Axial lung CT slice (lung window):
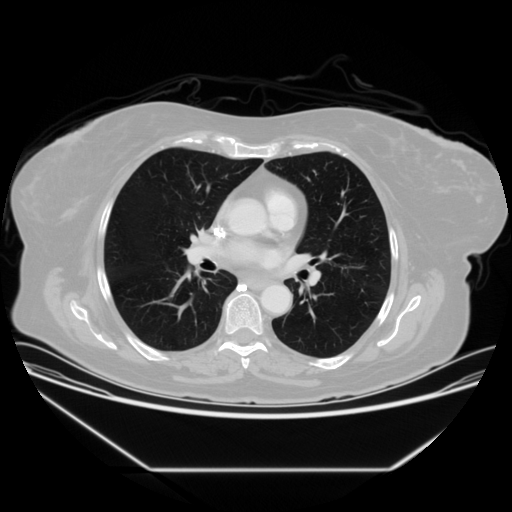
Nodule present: no